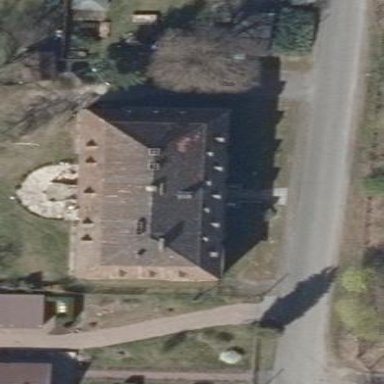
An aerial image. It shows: Historic manor building.